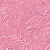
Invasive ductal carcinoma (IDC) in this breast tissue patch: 0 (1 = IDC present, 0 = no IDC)